Field crop: maize
Growth stage: 1
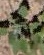
Species: chenopodium